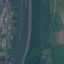
Label: River